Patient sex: F
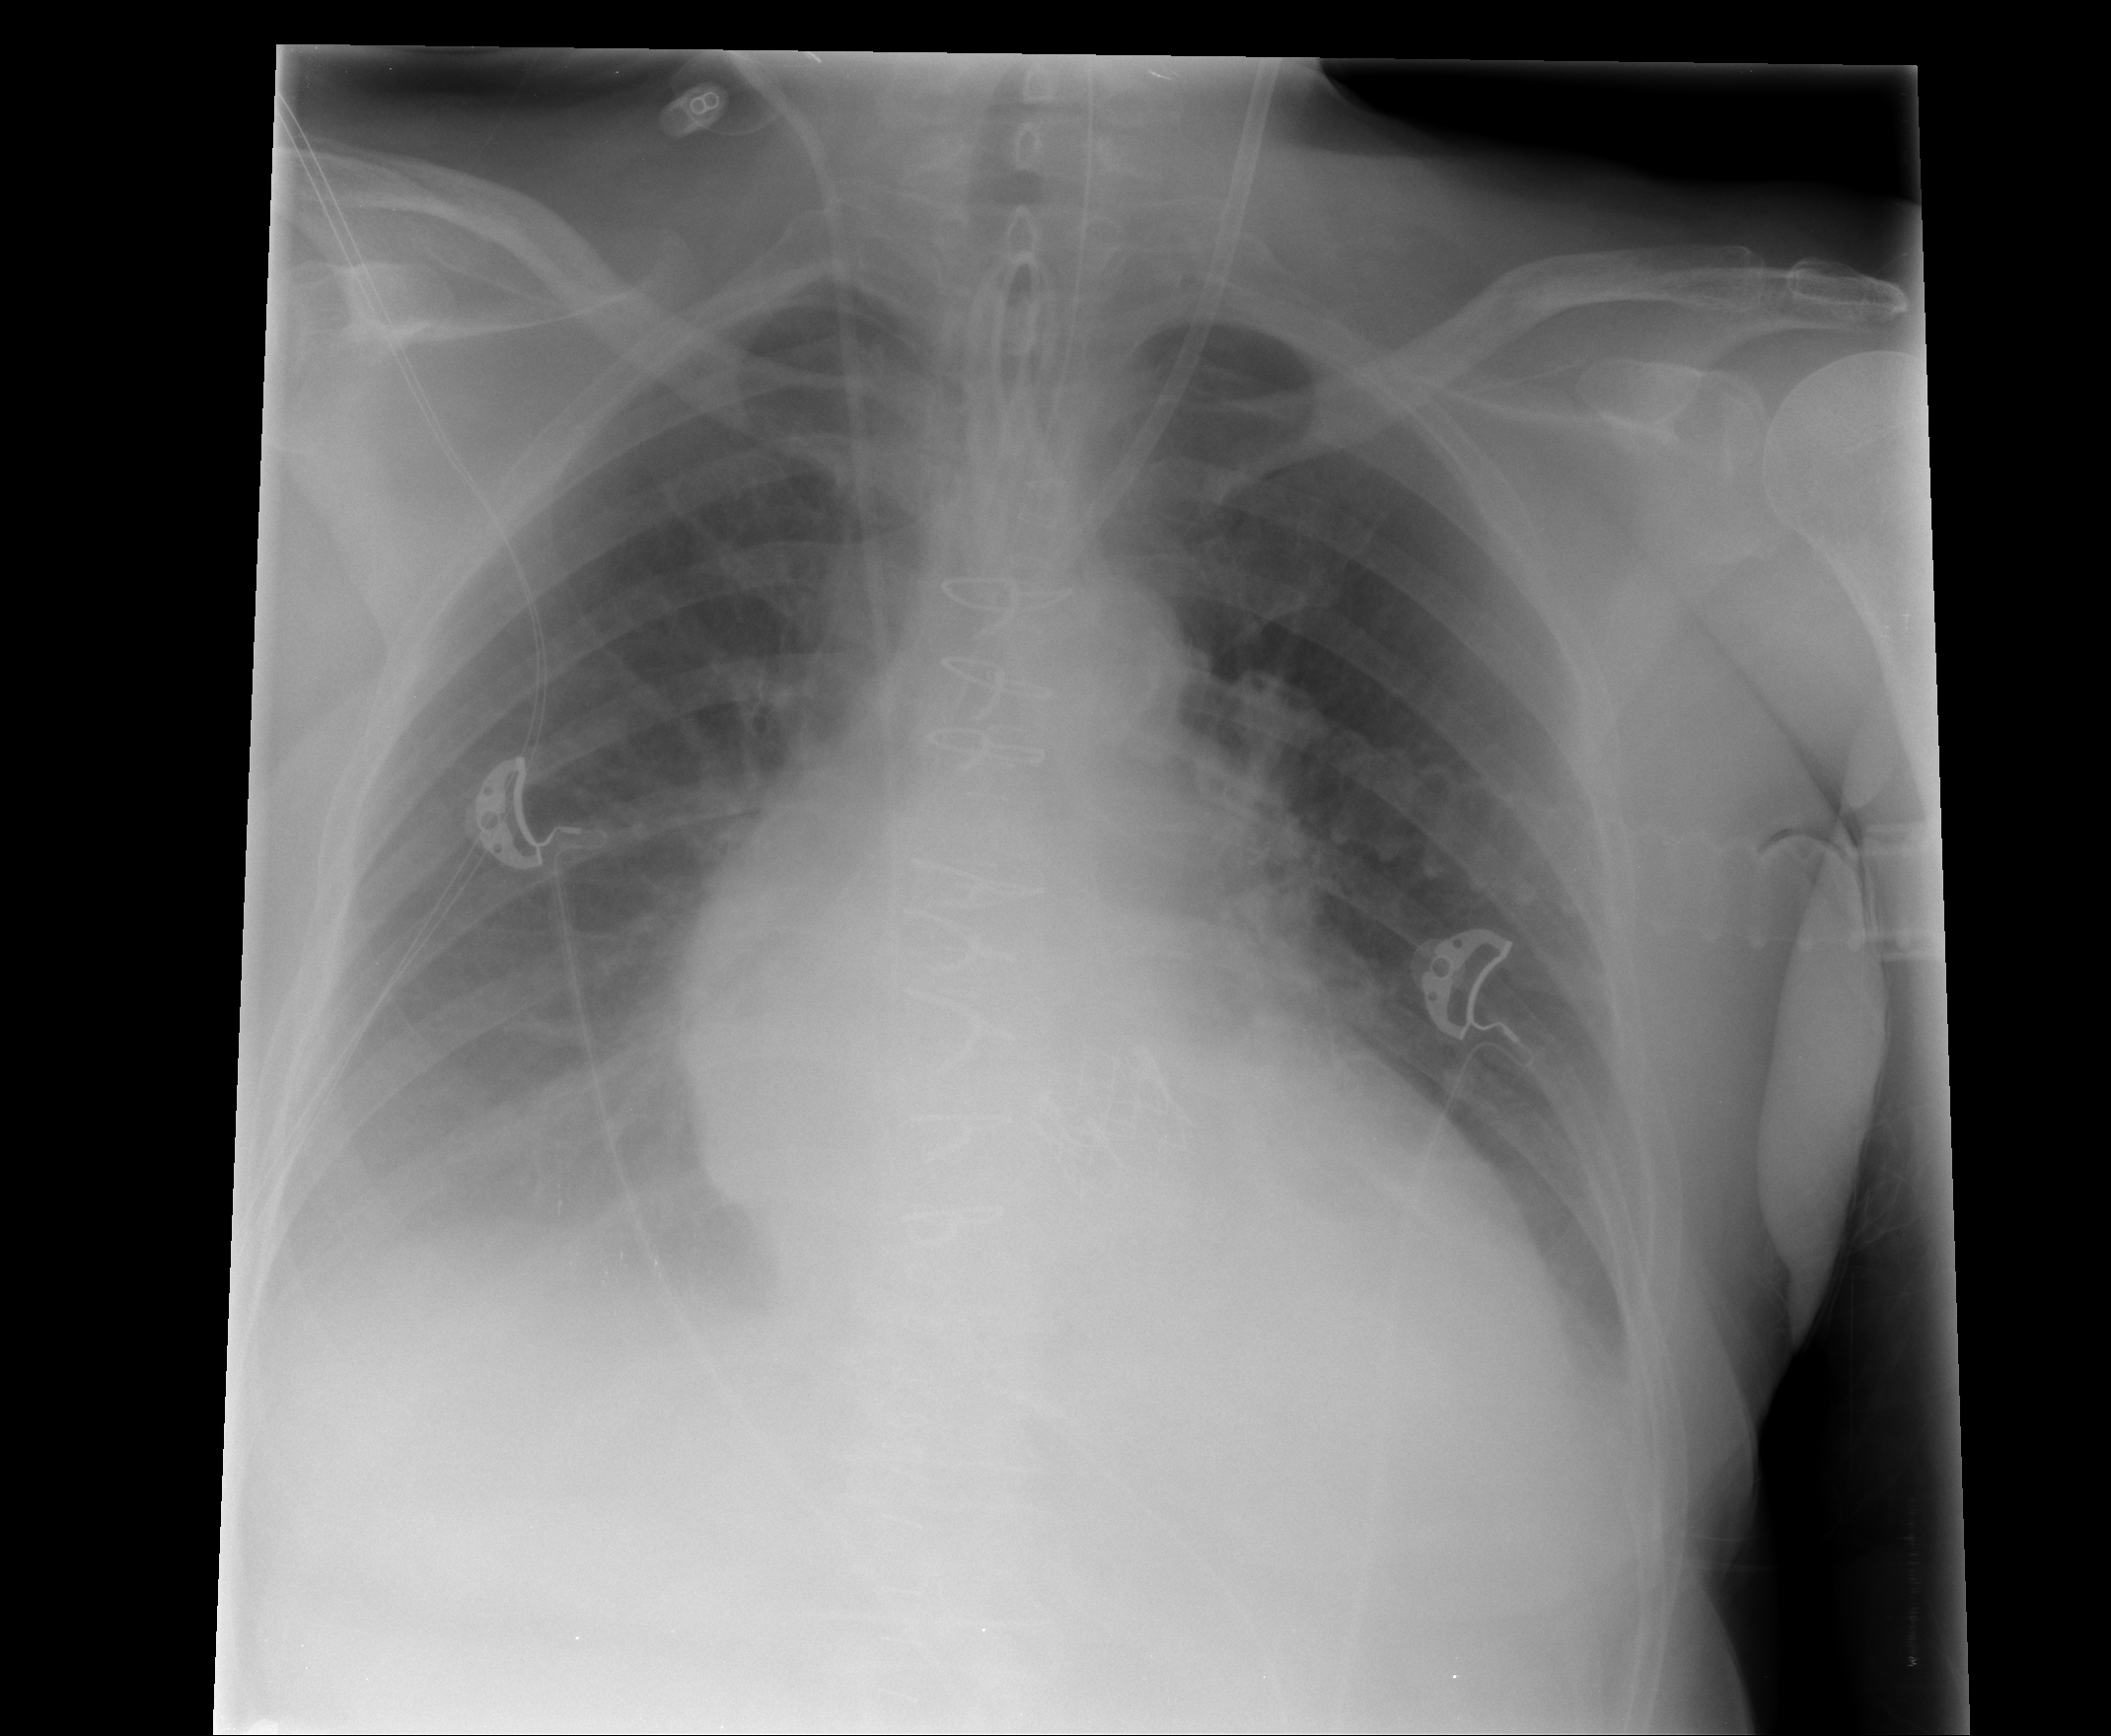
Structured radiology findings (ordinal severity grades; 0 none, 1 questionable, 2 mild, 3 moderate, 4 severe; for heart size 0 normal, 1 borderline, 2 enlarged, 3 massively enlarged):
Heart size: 2
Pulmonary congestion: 0
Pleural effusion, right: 2
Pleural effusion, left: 2
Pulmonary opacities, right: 2
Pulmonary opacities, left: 0
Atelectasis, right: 2
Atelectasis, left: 2